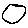
Label: circle